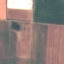
Land use / land cover: AnnualCrop